Field crop: maize
Growth stage: 2
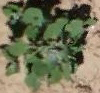
Species: chenopodium